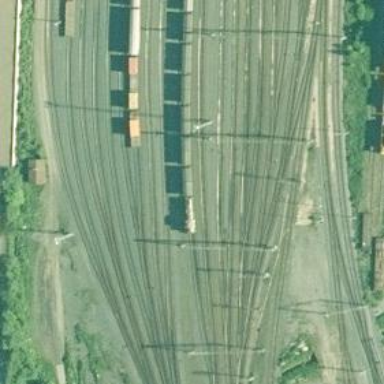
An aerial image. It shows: Railway yard with electrified contact lines.